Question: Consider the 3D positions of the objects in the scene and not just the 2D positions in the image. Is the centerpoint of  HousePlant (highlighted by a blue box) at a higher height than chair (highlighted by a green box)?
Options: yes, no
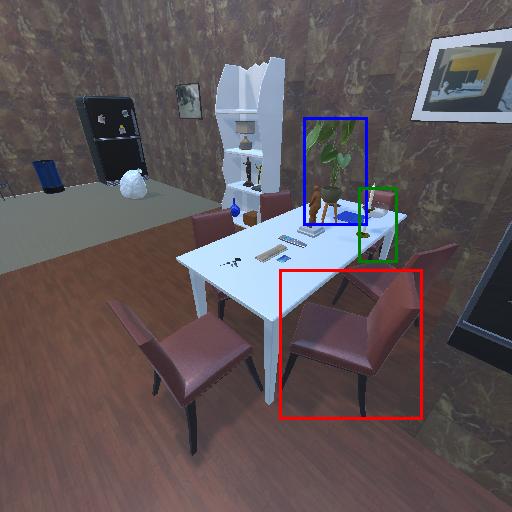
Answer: yes